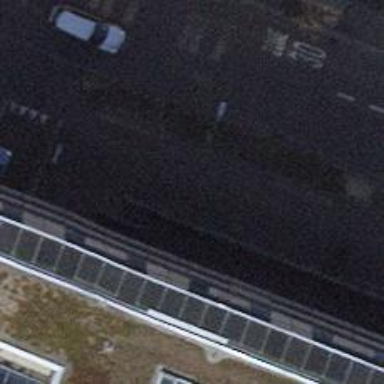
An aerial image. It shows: Bicycle parking area with racks.